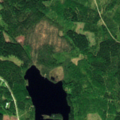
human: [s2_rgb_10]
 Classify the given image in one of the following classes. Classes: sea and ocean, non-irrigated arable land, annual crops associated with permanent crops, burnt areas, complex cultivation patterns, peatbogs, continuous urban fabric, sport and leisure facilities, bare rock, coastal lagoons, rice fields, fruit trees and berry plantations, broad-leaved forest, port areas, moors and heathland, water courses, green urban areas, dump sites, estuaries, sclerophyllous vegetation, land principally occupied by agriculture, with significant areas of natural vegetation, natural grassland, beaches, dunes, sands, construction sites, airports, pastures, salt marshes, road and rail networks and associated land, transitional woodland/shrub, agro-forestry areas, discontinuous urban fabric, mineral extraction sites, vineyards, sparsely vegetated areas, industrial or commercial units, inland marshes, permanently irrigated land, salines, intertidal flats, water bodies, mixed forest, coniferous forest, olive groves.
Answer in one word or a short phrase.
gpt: coniferous forest, mixed forest, water bodies